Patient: sex F, age 57
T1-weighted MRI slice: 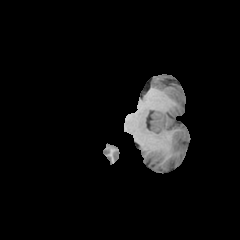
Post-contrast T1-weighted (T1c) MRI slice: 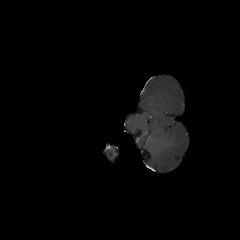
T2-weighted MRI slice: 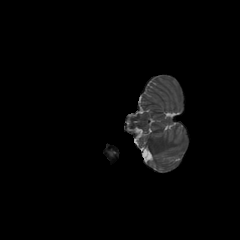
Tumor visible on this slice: no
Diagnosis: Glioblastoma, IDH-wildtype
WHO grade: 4